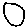
Label: circle